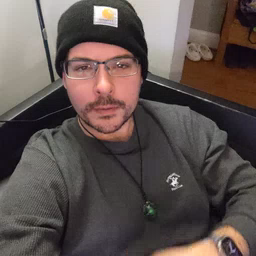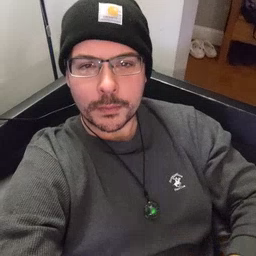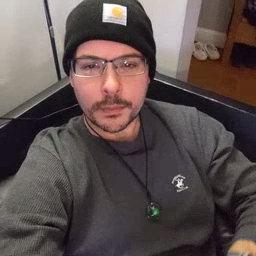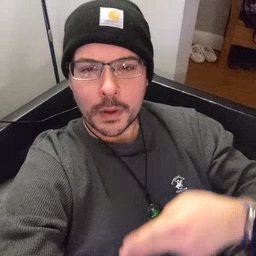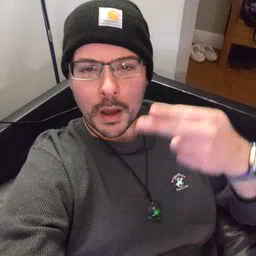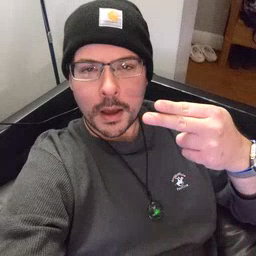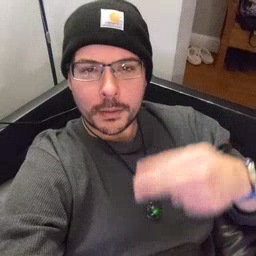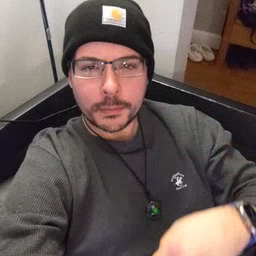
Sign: high